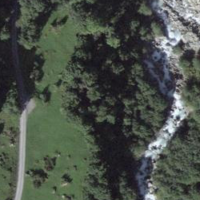
EUNIS habitat code: 23
Species observed at this site:
Pholidoptera griseoaptera